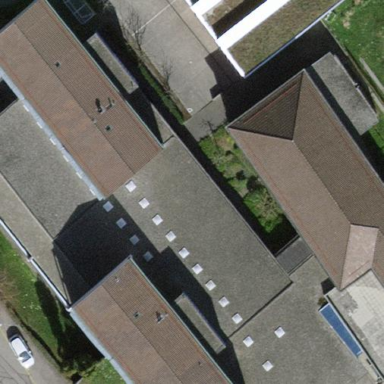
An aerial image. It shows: School building.